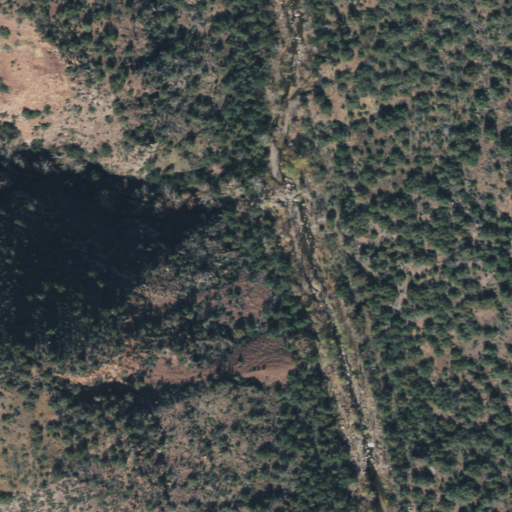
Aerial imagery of valley in Arizona named Pueblo Canyon containing shrub, woody wetlands, and herbaceous wetlands